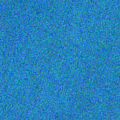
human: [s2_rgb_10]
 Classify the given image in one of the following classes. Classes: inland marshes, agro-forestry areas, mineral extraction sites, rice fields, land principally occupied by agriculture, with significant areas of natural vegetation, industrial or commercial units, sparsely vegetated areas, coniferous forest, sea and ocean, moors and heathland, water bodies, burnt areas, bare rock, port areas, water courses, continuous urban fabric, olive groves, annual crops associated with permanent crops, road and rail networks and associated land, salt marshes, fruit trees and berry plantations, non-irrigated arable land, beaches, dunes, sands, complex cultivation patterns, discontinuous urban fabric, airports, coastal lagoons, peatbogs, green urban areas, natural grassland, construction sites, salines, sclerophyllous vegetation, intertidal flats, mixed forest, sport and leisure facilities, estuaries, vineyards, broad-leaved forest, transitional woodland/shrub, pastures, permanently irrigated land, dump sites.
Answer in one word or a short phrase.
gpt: sea and ocean